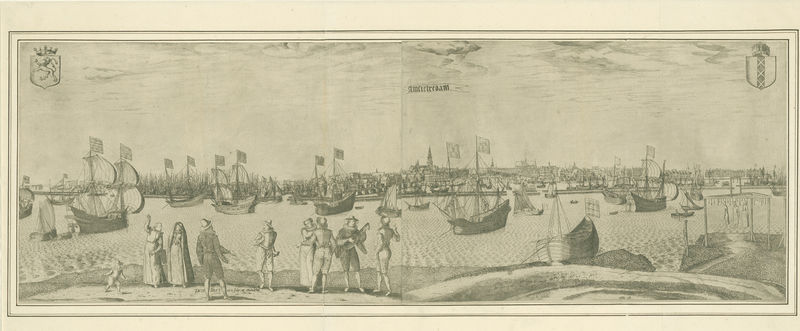
Titel: Gezicht op Amsterdam, vanuit het IJ
Künstler: Pieter Bast
Standort: Amsterdam
Institution: Rijksmuseum
Schlagwörter: himmel, meer, fluss, menschen, stadt, ufer, hintergrund, kleider, zeichnung, hügel, kirche, land, personen, krone, boote, handel, schiffe, schrift, strand, ansicht, italien, venedig, fahne, fischer, segelschiff, hafen, panorama, radierung, wappen, mittelalter, löwe, kupferstich